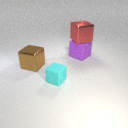
large brown metal cube in front of large purple rubber cube